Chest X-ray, PA view. Patient: 63 years old, sex F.
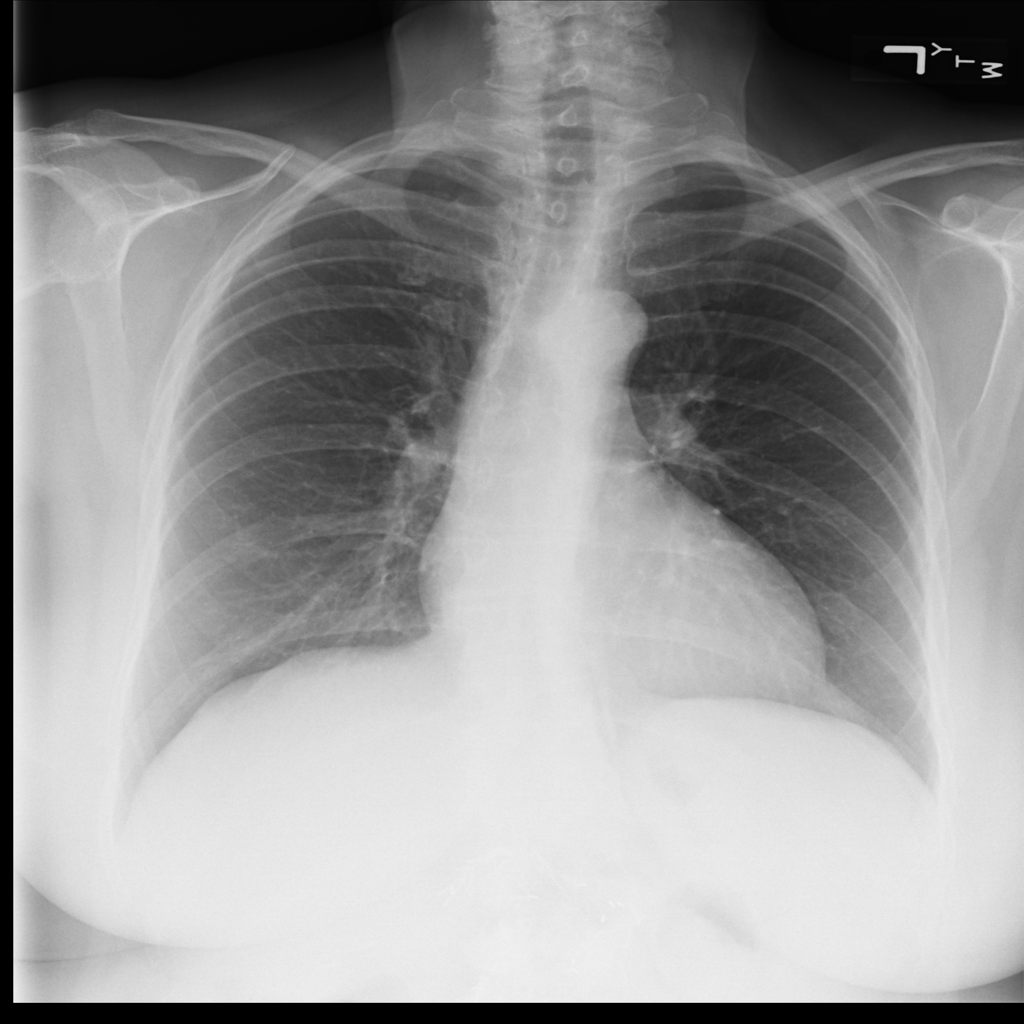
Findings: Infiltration